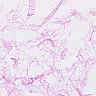
Metastatic tissue present: no